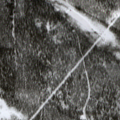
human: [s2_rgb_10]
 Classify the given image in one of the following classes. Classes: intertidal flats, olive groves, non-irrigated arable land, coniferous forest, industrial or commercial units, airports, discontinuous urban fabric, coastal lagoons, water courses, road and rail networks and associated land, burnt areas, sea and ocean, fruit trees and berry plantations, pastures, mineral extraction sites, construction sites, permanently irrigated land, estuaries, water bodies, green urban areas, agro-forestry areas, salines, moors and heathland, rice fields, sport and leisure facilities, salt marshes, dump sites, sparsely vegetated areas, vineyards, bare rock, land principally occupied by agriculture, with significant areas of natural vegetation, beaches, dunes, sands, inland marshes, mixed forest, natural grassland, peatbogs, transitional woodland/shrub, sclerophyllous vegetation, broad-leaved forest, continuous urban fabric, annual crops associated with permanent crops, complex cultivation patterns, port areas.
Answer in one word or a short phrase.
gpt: coniferous forest